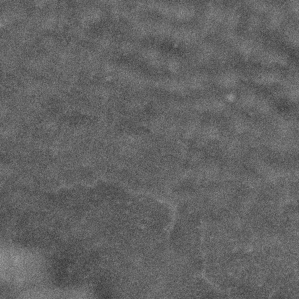
Label: frost